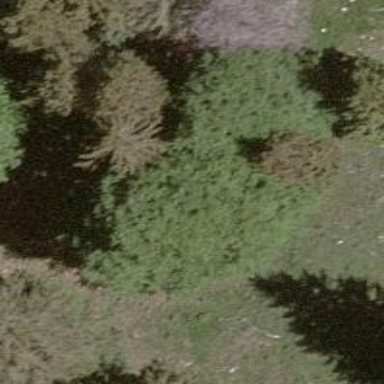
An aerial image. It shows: Single tag "natural: tree."